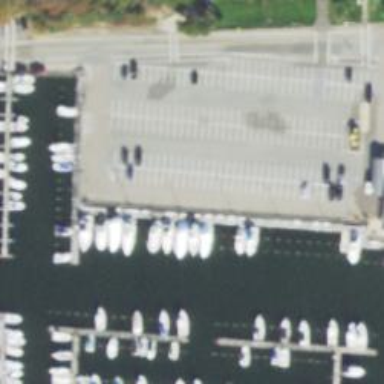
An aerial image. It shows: Marina on leisure land.